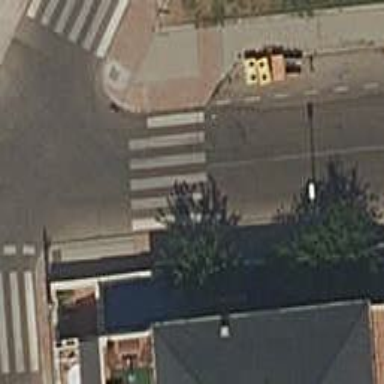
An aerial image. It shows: Marked crossing on the road.